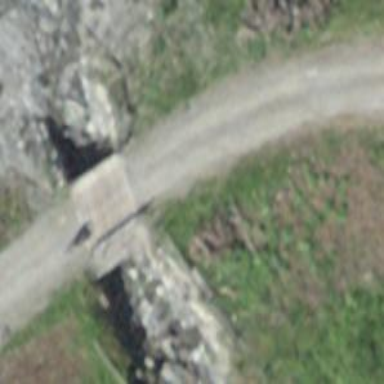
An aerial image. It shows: Gravel track bridge designed for nordic skiing with classic and skating grooming.